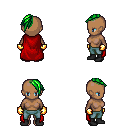
a pixel art fantasy rpg character, female body template, human, dark skin, red cape, teal pants, green long mohawk hairstyle, gold gloves, black shoes, four views (front, back, left, right), 2x2 character sprite sheet, small pixel art, hard edges, no anti-aliasing